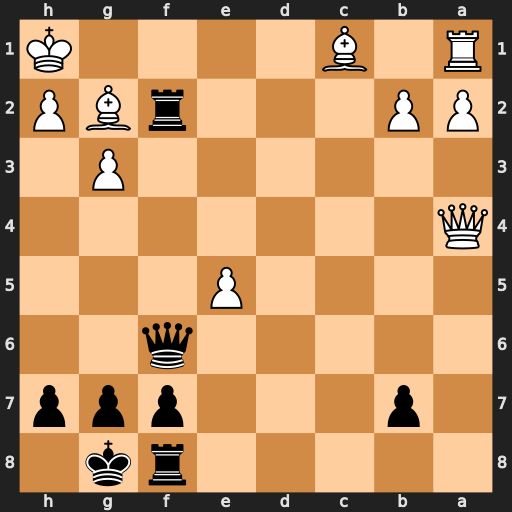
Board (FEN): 5rk1/1p3ppp/5q2/4P3/Q7/6P1/PP3rBP/R1B4K
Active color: b
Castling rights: -
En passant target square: -
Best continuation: Rf1+ Bxf1 Qxf1#